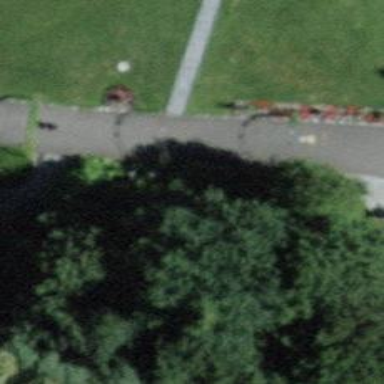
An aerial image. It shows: Park.